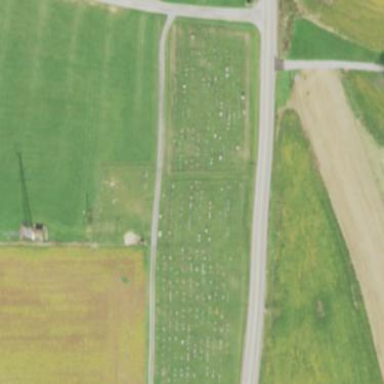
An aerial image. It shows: Cemetery.